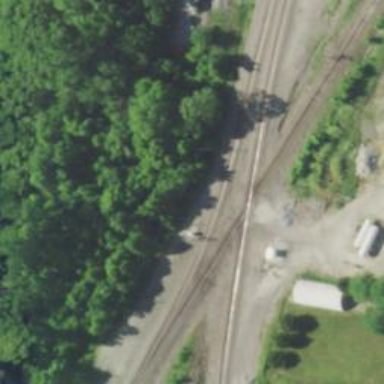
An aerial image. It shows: Railway junction.